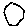
Label: hexagon